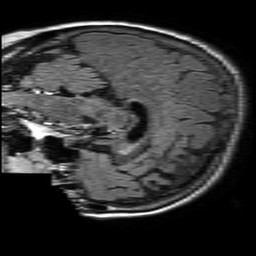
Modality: FLAIR
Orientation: sagittal
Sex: female
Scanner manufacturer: philips
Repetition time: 11 s
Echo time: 0.125 s